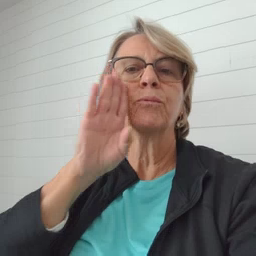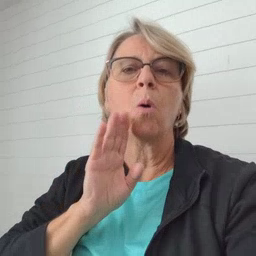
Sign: brown